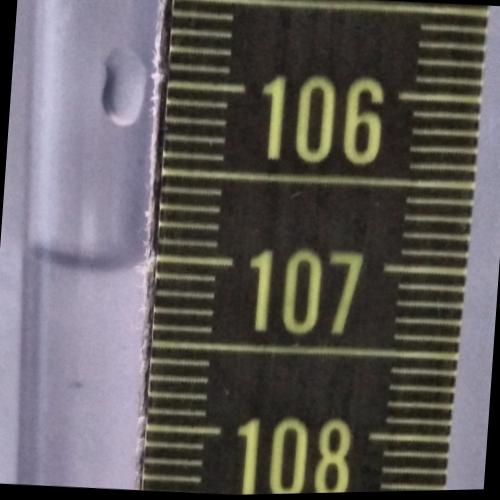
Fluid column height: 107.0 cm